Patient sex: F
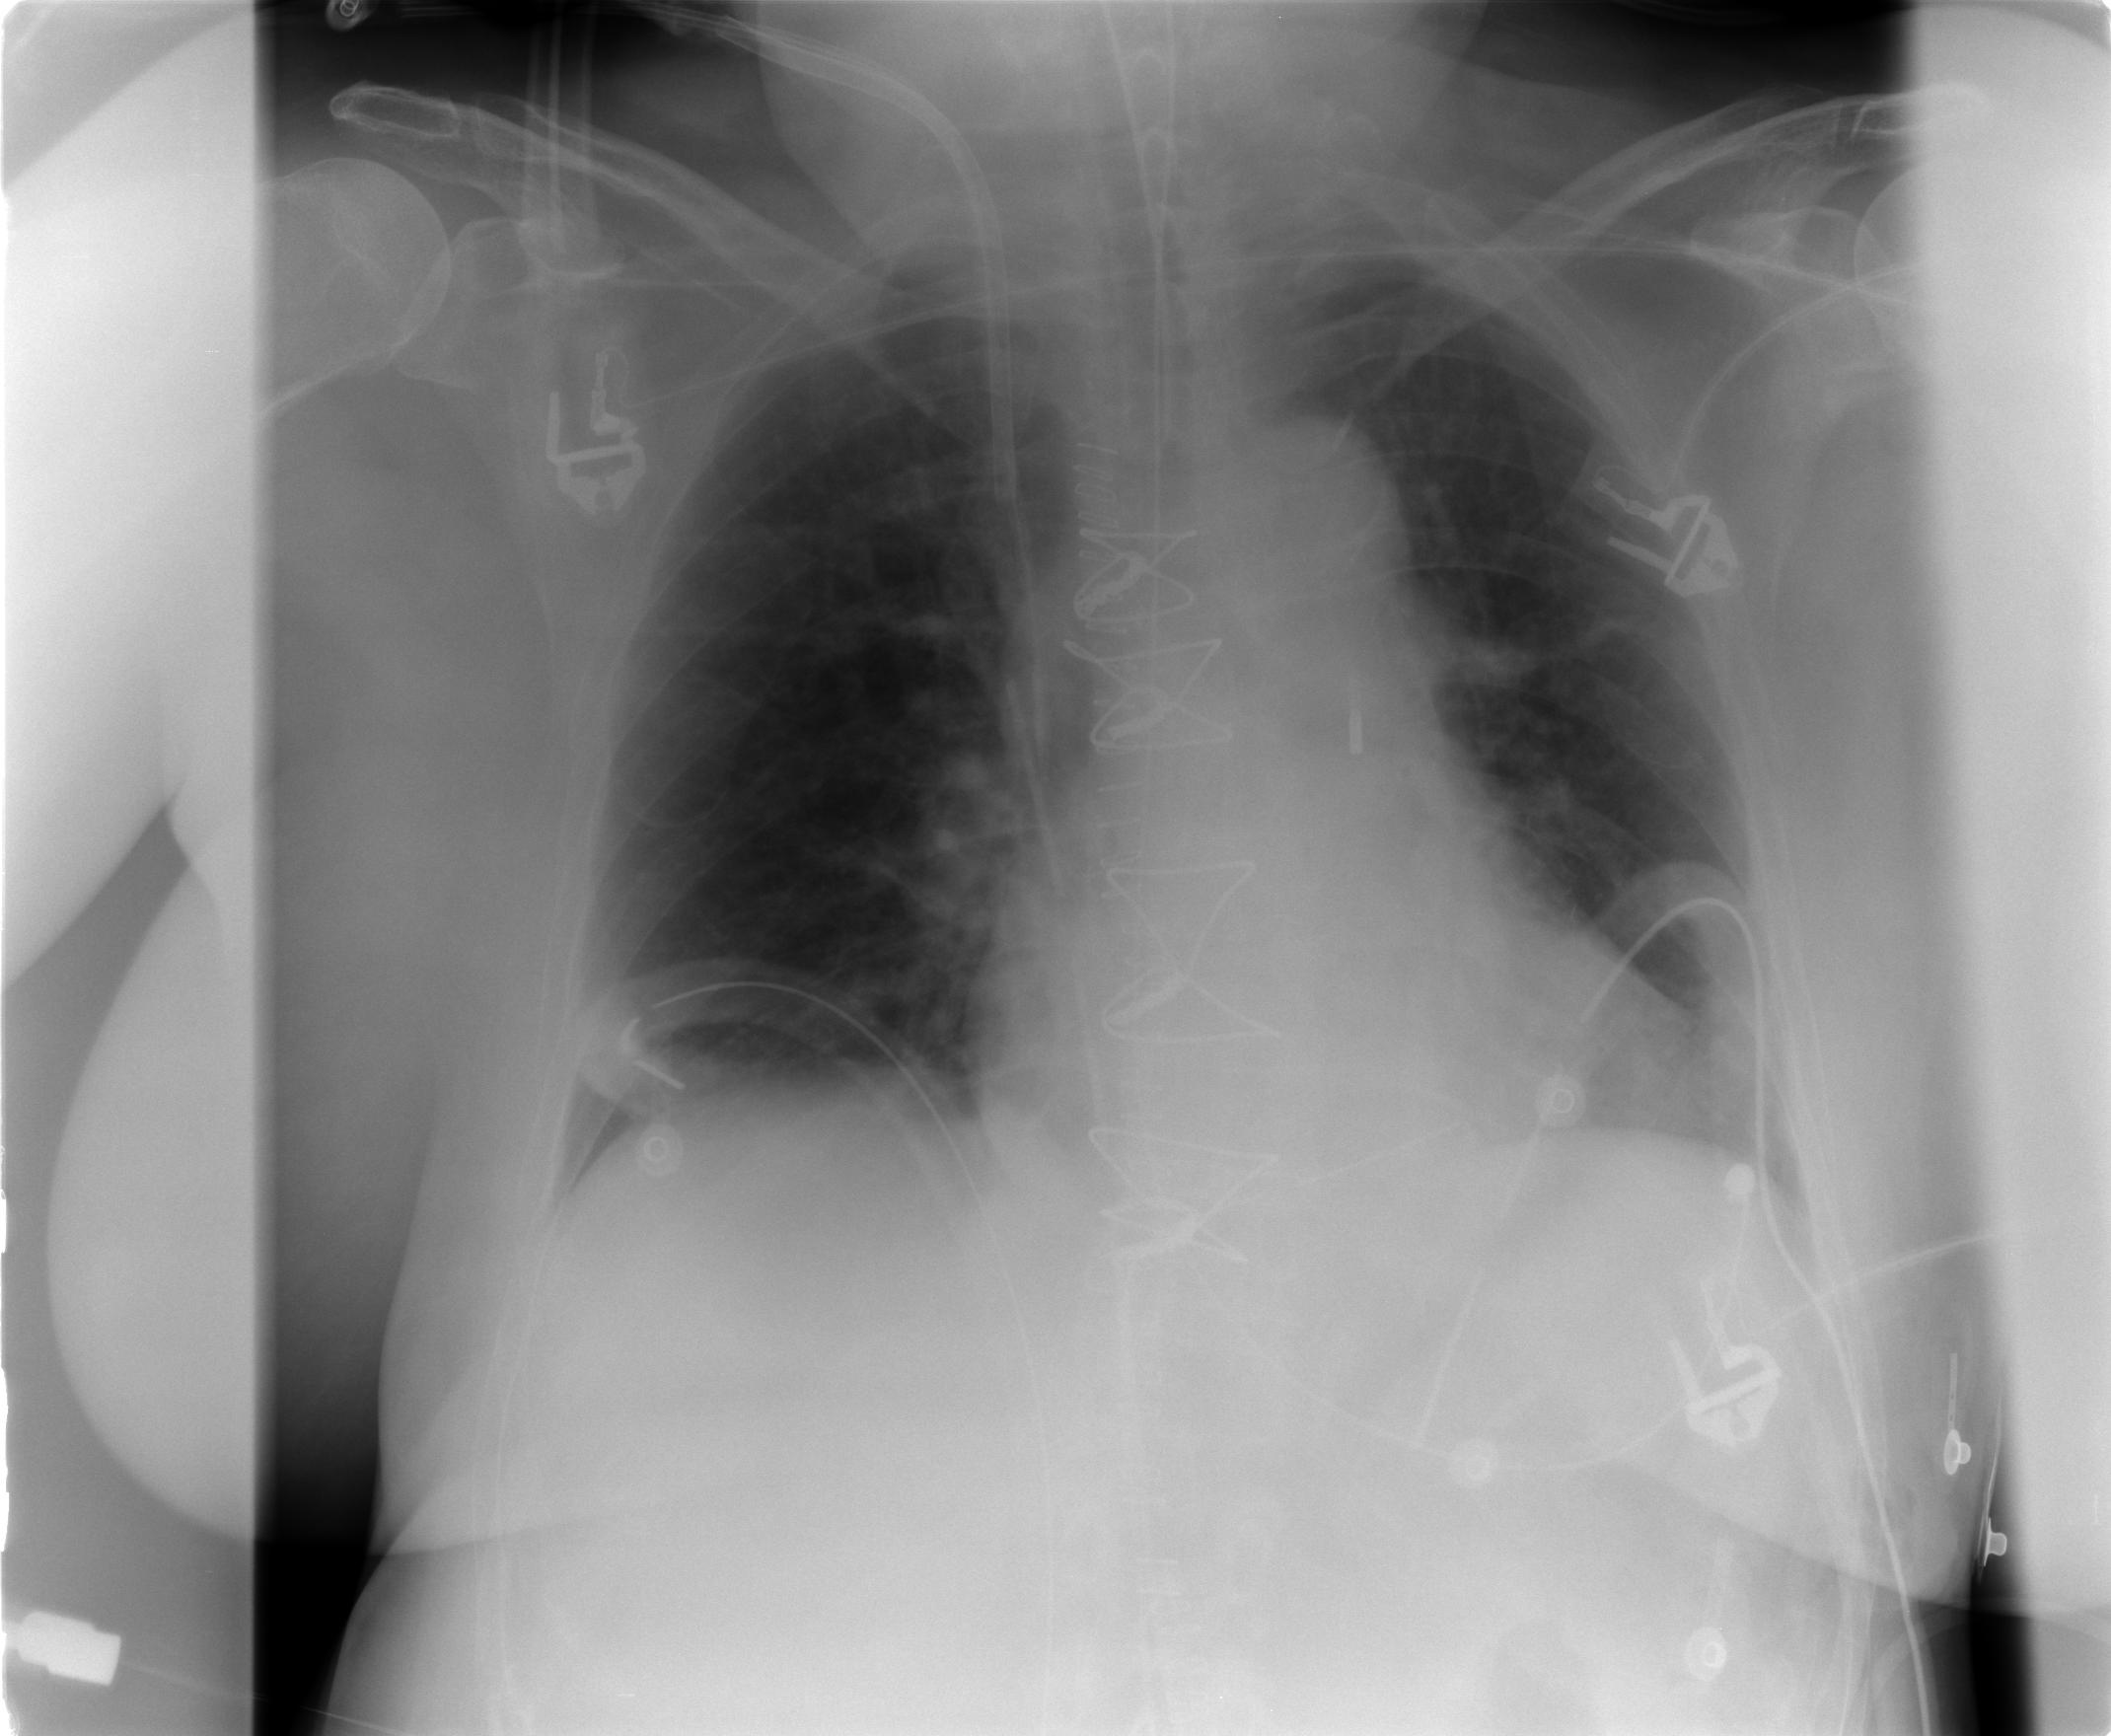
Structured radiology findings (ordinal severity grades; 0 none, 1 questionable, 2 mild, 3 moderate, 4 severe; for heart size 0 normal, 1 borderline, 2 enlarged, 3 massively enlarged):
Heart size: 1
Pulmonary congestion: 2
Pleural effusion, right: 0
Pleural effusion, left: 0
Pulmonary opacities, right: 0
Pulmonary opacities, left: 0
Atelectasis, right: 2
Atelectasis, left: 2